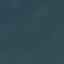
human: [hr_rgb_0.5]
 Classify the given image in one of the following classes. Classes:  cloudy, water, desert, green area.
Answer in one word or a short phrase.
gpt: water